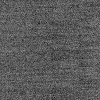
Atmospheric dust classification: dusty